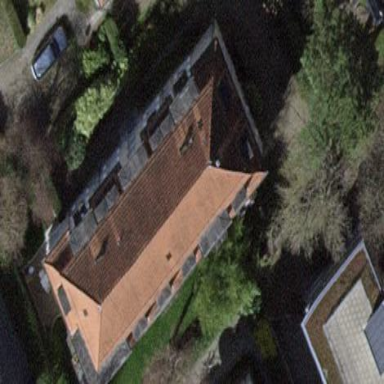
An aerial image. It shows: Building with hipped roof.